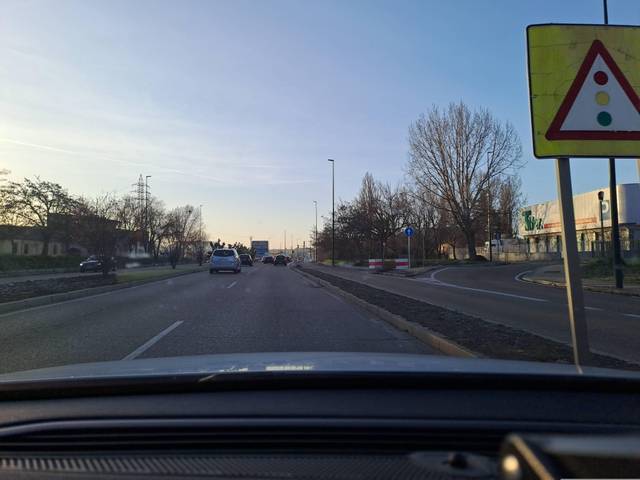
Region: Spain
Coordinates: 41.634, -4.706